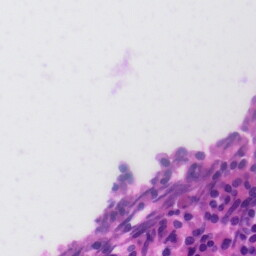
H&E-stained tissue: Tonsil